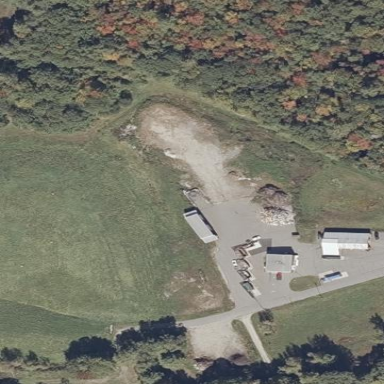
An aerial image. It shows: Recycling facility in landfill area.